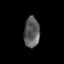
Tissue: lung
Cell type: Epithelial cells
Senescence score: 0.2117
Nuclear area (px): 465
Mean DAPI intensity: 92.082